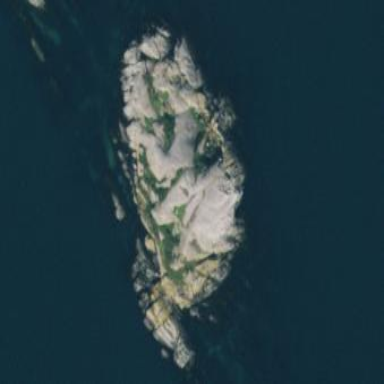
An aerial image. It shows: Islet along the natural coastline.